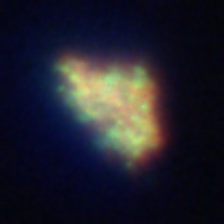
Taxon: Unknown_detritus
Group: Unknown